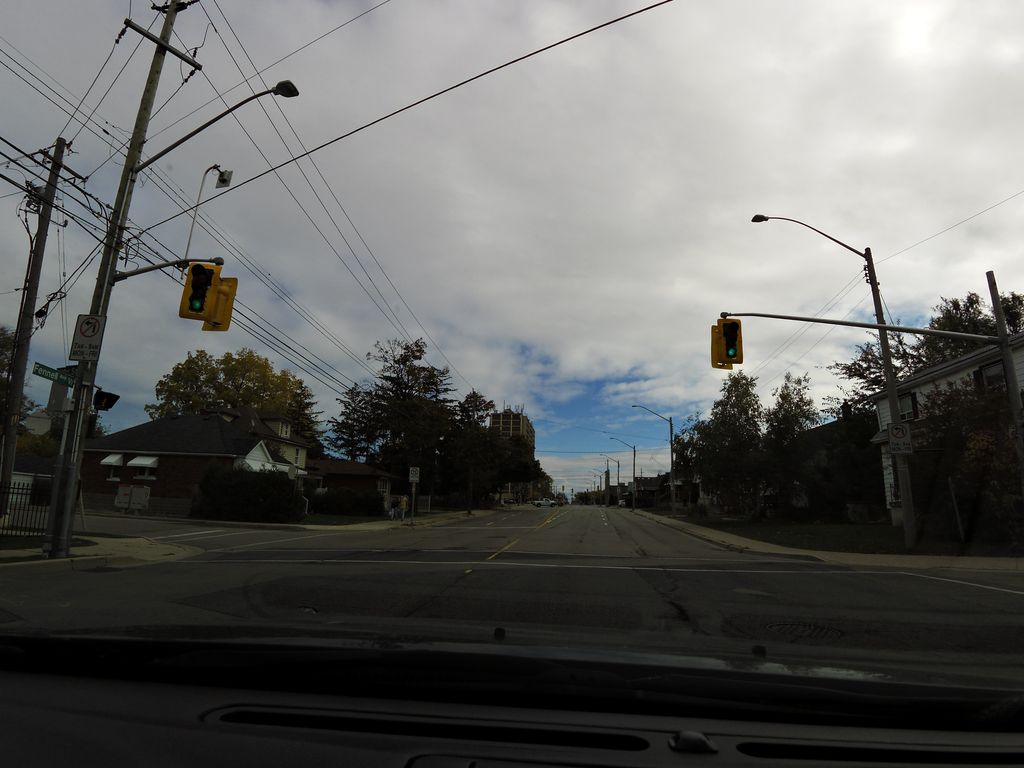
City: hamilton